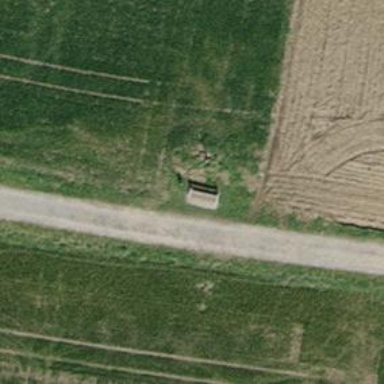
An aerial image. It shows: Brown bench.